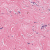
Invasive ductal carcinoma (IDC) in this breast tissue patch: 0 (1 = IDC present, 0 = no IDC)